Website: ulta-beauty
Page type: account-selection
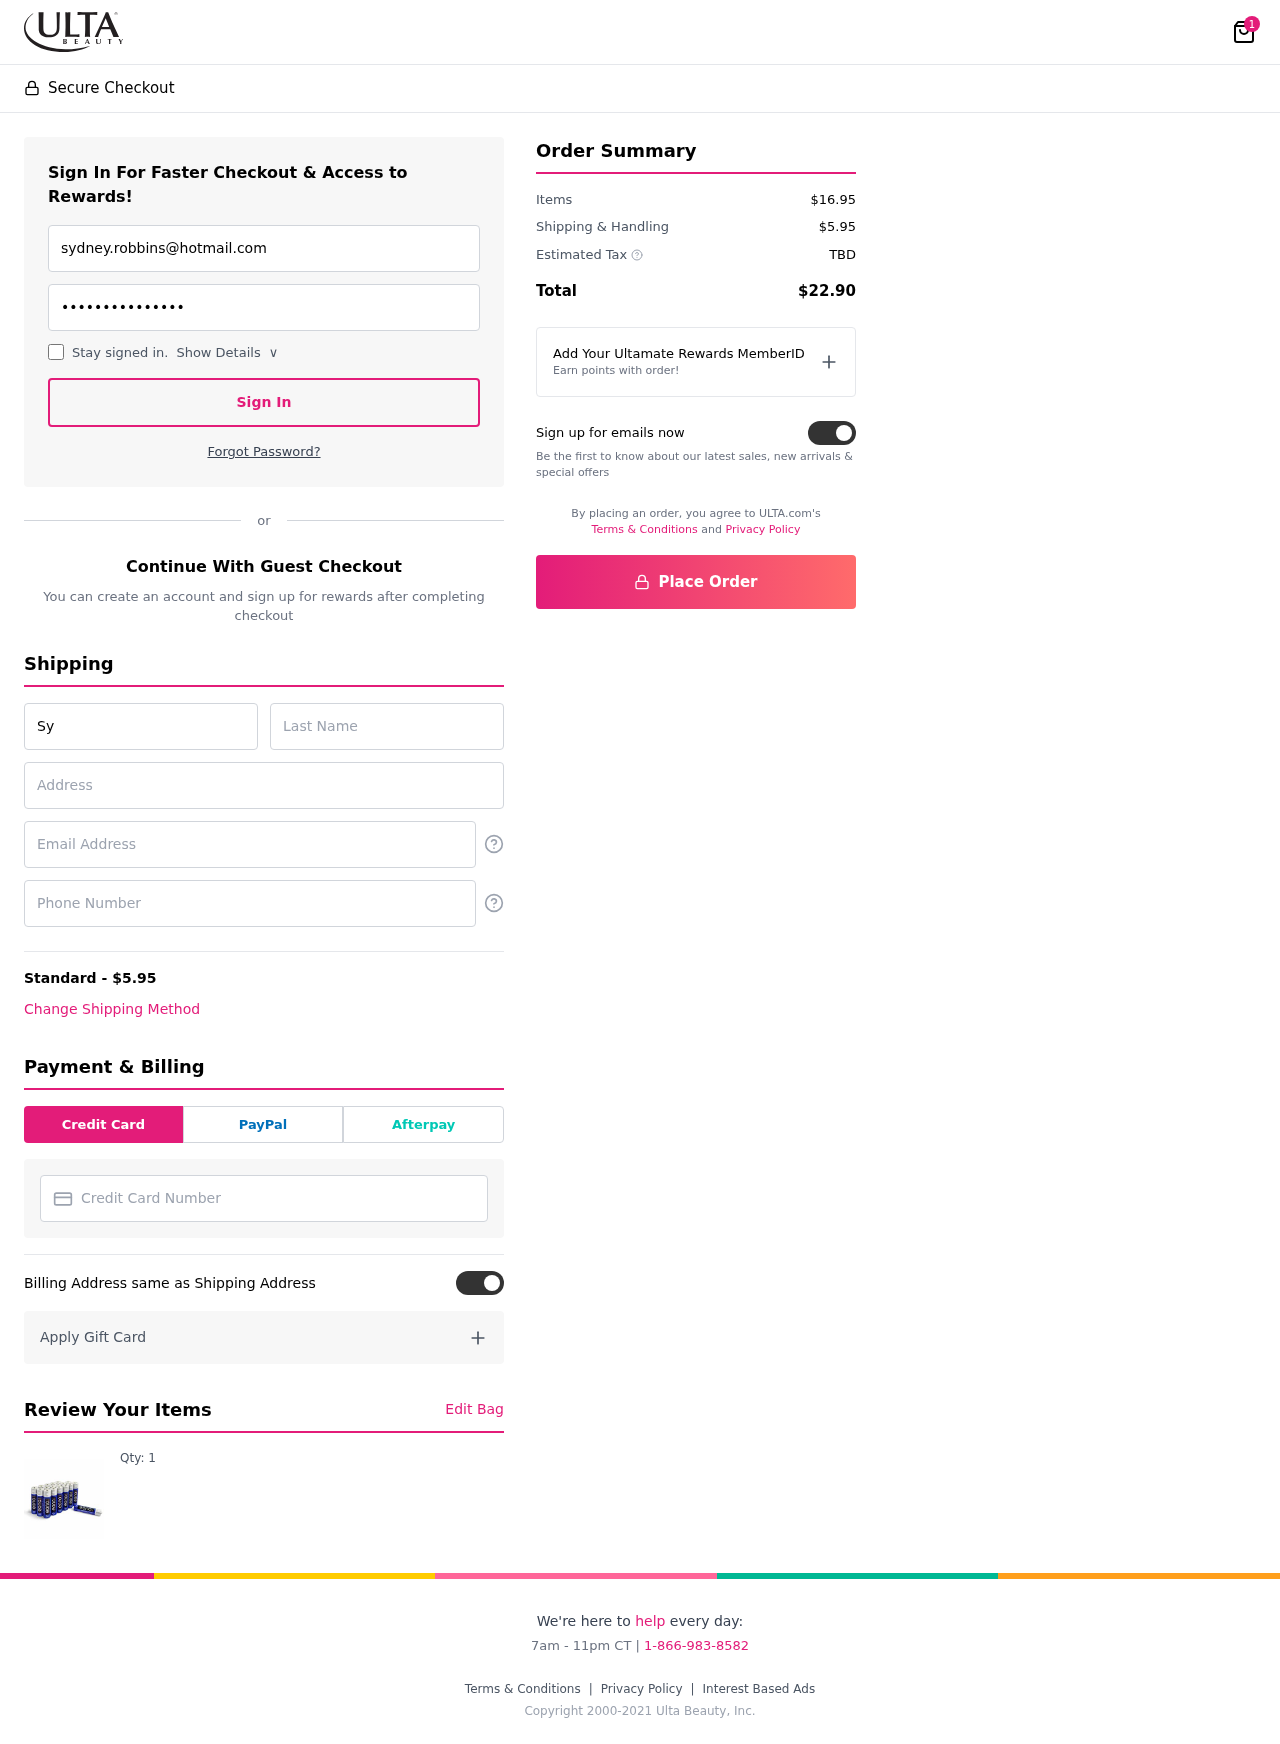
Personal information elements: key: PII_CARD_NUMBER
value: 4487 1257 0474 0686
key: PII_EMAIL
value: sydney.robbins@hotmail.com
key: PII_EMAIL2
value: sydney.robbins@hotmail.com
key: PII_FIRSTNAME
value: Sydney
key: PII_LASTNAME
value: Robbins
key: PII_PHONE
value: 8808737381
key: PII_STREET
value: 469 Andrea Causeway Apt. 483
Product elements: key: PRODUCT1_QUANTITY
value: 1
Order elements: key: ORDER_NUM_ITEMS
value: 1
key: ORDER_SHIPPING_COST
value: $5.95
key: ORDER_SUBTOTAL
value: $16.95
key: ORDER_TAX
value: TBD
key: ORDER_TOTAL
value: $22.90